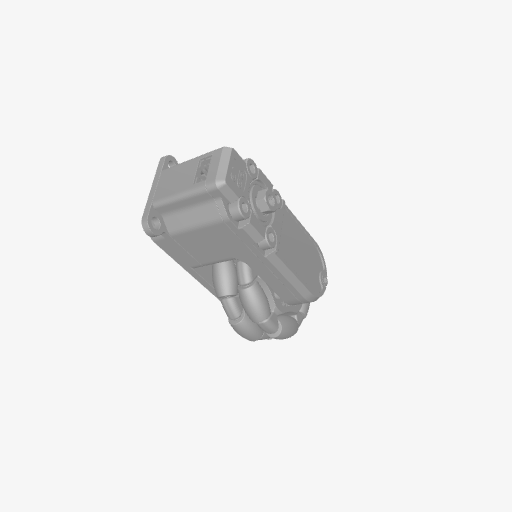
Part: OdometrySwingarm